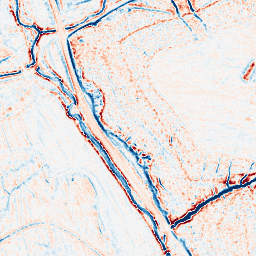
Category: edge_preserving
Decomposition family: bilateral
Decomposition parameters: d: 9
sigma_color: 50
sigma_space: 50
Upsampling method: quartic
Upsampling parameters: scale: 8
Upsampling scale: 8